Question: I am trying to implement an navigation bar with dropdown menus but its not working, might be some CSS code?
Check it out please.
'''
/*---------------------NAVBAR-------------------*/
li {
display: block;
transition-duration: 0.5s;
}
li:hover {
cursor: pointer;
}
ul li ul {
visibility: hidden;
opacity: 0;
position: absolute;
transition: all 0.5s ease;
margin-top: 1rem;
left: 0;
display: none;
}
ul li:hover > ul,
ul li ul:hover {
visibility: visible;
opacity: 1;
display: block;
}
ul li ul li {
clear: both;
width: 100%;
}
/*---------------------NAVBAR-------------------*/
'''
'''
<nav role="navigation">
<ul>
<li><a href="#">One</a></li>
<li><a href="#">Two</a>
<ul class="dropdown">
<li><a href="#">Sub-1</a></li>
<li><a href="#">Sub-2</a></li>
<li><a href="#">Sub-3</a></li>
</ul>
</li>
<li><a href="#">Three</a></li>
</ul>
</nav>
'''
Here is the result:

What may be happening?
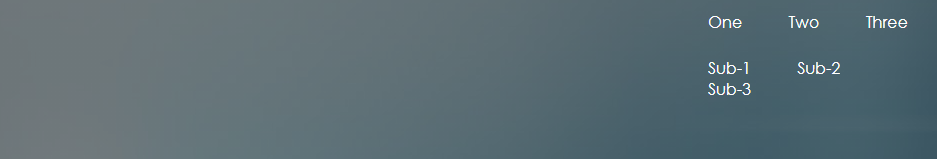
Answer: You could try using Flexbox to handle the display of your parent and children items. See my code snippet for an example.
'''
.nav ul {
display: flex;
align-items: center;
position: relative;
z-index: 4;
margin: 0;
padding: 0;
list-style: none;
}
.nav li {
margin-right: 1rem;
position: relative;
}
.nav li ul {
display: flex;
flex-direction: column;
align-items: flex-start;
width: 11.25rem;
margin: var(--spacing-10px) 0 0;
padding: var(--spacing-16px) var(--spacing-16px) 0;
position: absolute;
left: 0;
opacity: 0;
visibility: hidden;
}
.nav li:hover ul {
opacity: 1;
visibility: visible;
}
'''
'''
<nav role="navigation" class="nav">
<ul>
<li><a href="#">One</a></li>
<li><a href="#">Two</a>
<ul class="dropdown">
<li><a href="#">Sub-1</a></li>
<li><a href="#">Sub-2</a></li>
<li><a href="#">Sub-3</a></li>
</ul>
</li>
<li><a href="#">Three</a></li>
</ul>
</nav>
'''